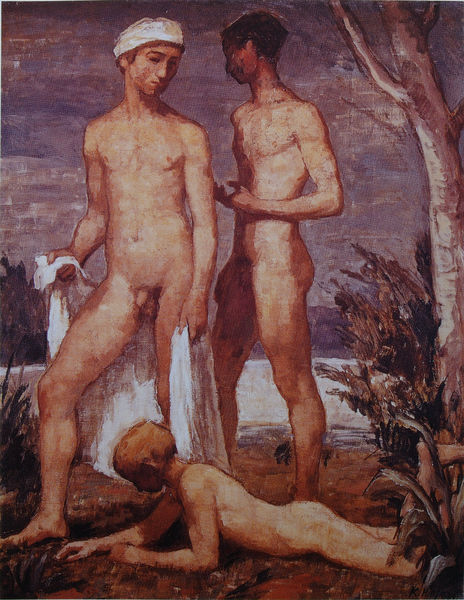
Titel: Drei badende Jünglinge
Künstler: Karl Hofer
Standort: Winterthur
Institution: Kunstmuseum
Schlagwörter: akt, baum, blau, dunkel, fuß, hand, haut, himmel, mann, meer, nackt, schatten, wasser, weiß, wolken, baden, bäume, landschaft, menschen, see, ufer, äste, braun, brust, finger, grau, haar, hell, licht, mund, männer, nase, schwarz, gras, rasen, tuch, wiese, wolke, blond, jung, arm, arme, augen, gesicht, halten, mensch, stehen, porträt, ast, baumstamm, gräser, horizont, schilf, strauch, busch, büsche, gewässer, pastos, sträucher, auge, drei, kind, lippen, rosa, kinder, rund, beine, bewölkt, bein, hintern, strand, liegen, jungen, knaben, wetter, duktus, jugendstil, kopftuch, muskeln, handtuch, junge, teint, geschlecht, penis, knabe, nackig, popo, jüngling, muskel, gestrüpp, turban, eier, rondell, hoden, glied, jünglinge, hoffmann, reformbewegung, schamhaar, aäste, badeb, bemuskelt, nacktbaden, reformbezegung